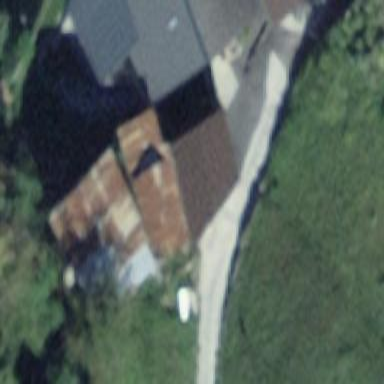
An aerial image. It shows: Shed.